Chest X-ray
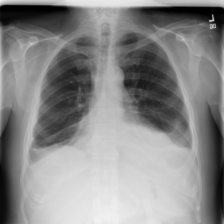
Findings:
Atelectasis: positive
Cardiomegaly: negative
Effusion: positive
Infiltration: positive
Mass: negative
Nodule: negative
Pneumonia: negative
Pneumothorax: negative
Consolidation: positive
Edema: negative
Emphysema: negative
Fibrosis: negative
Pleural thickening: negative
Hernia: negative